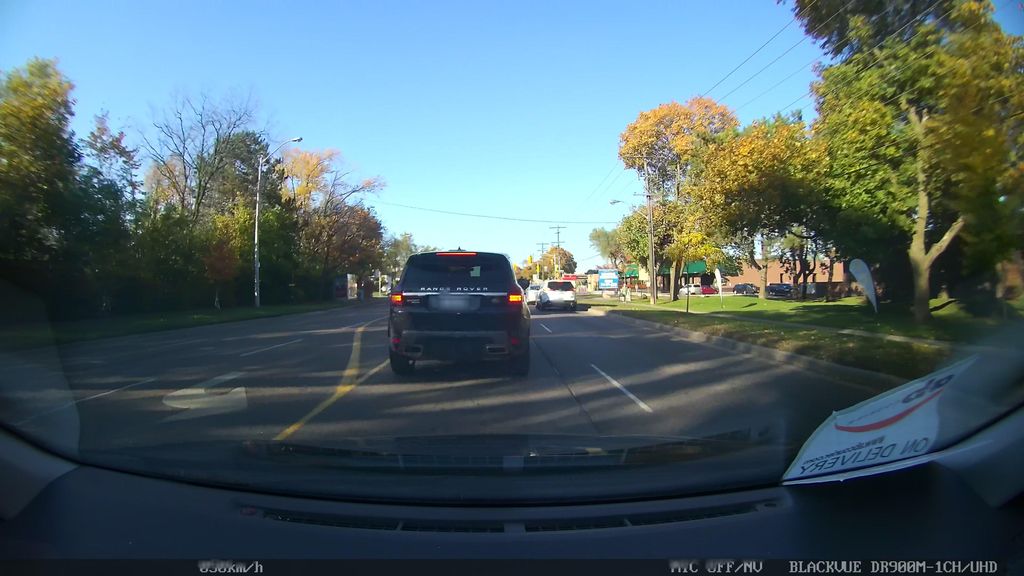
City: toronto